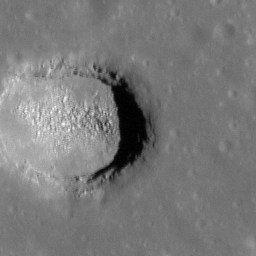
Pit: North Procellarum 1 Pit
Host crater: Oceanus Procellarum
Host type: mare
Lunar coordinates: latitude 35.41, longitude 314.36